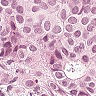
Metastatic tissue present: yes